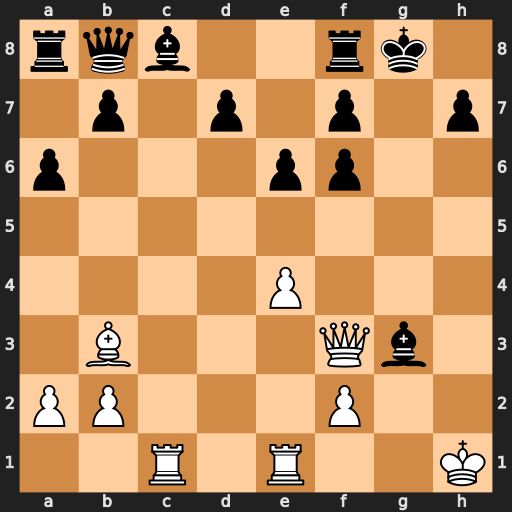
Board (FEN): rqb2rk1/1p1p1p1p/p3pp2/8/4P3/1B3Qb1/PP3P2/2R1R2K
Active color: w
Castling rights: -
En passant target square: -
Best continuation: Rg1 Qe5 Rxg3+ Kh8 Rcg1